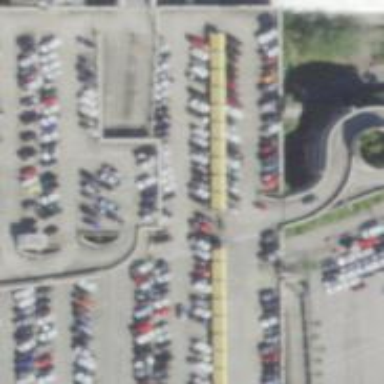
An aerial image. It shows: Car rental service.